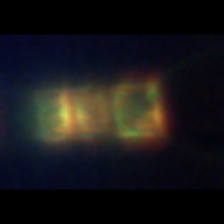
Taxon: Chaetoceros
Group: Diatoms